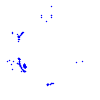
Particle: pion